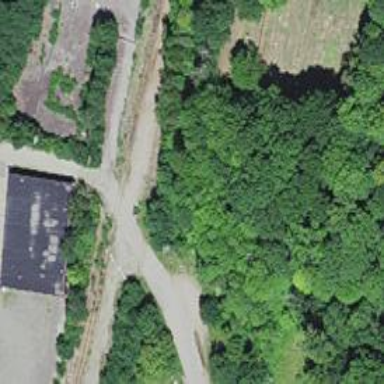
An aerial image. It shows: Disused railway.